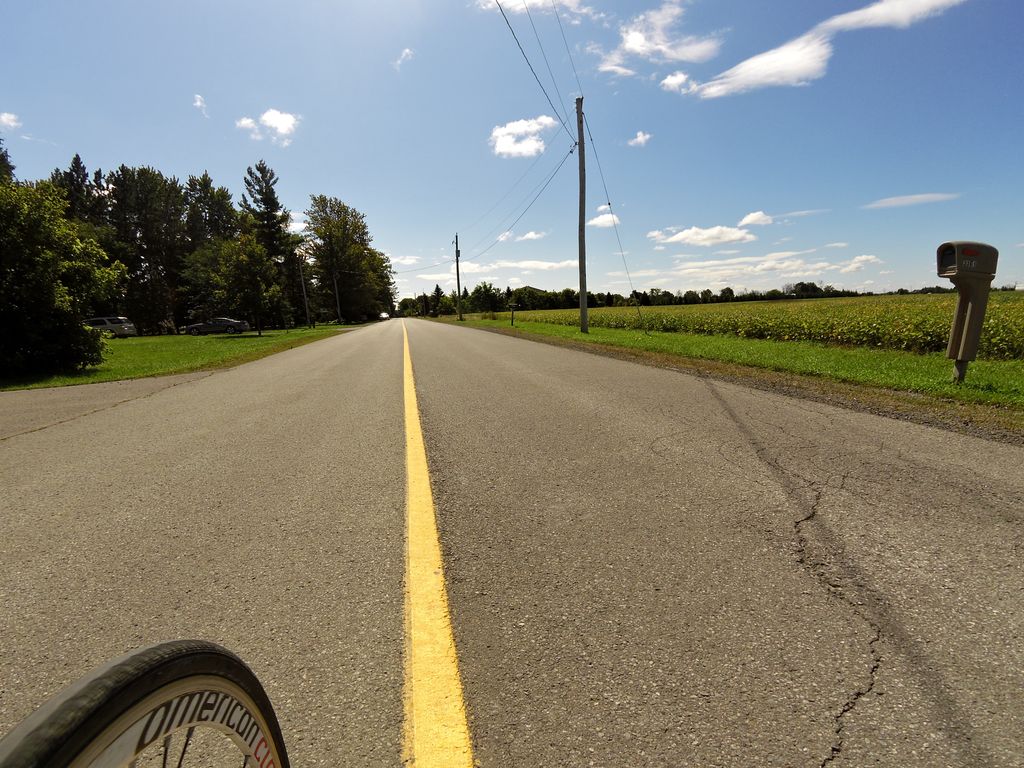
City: ottawa-gatineau